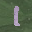
Label: 1